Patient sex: M
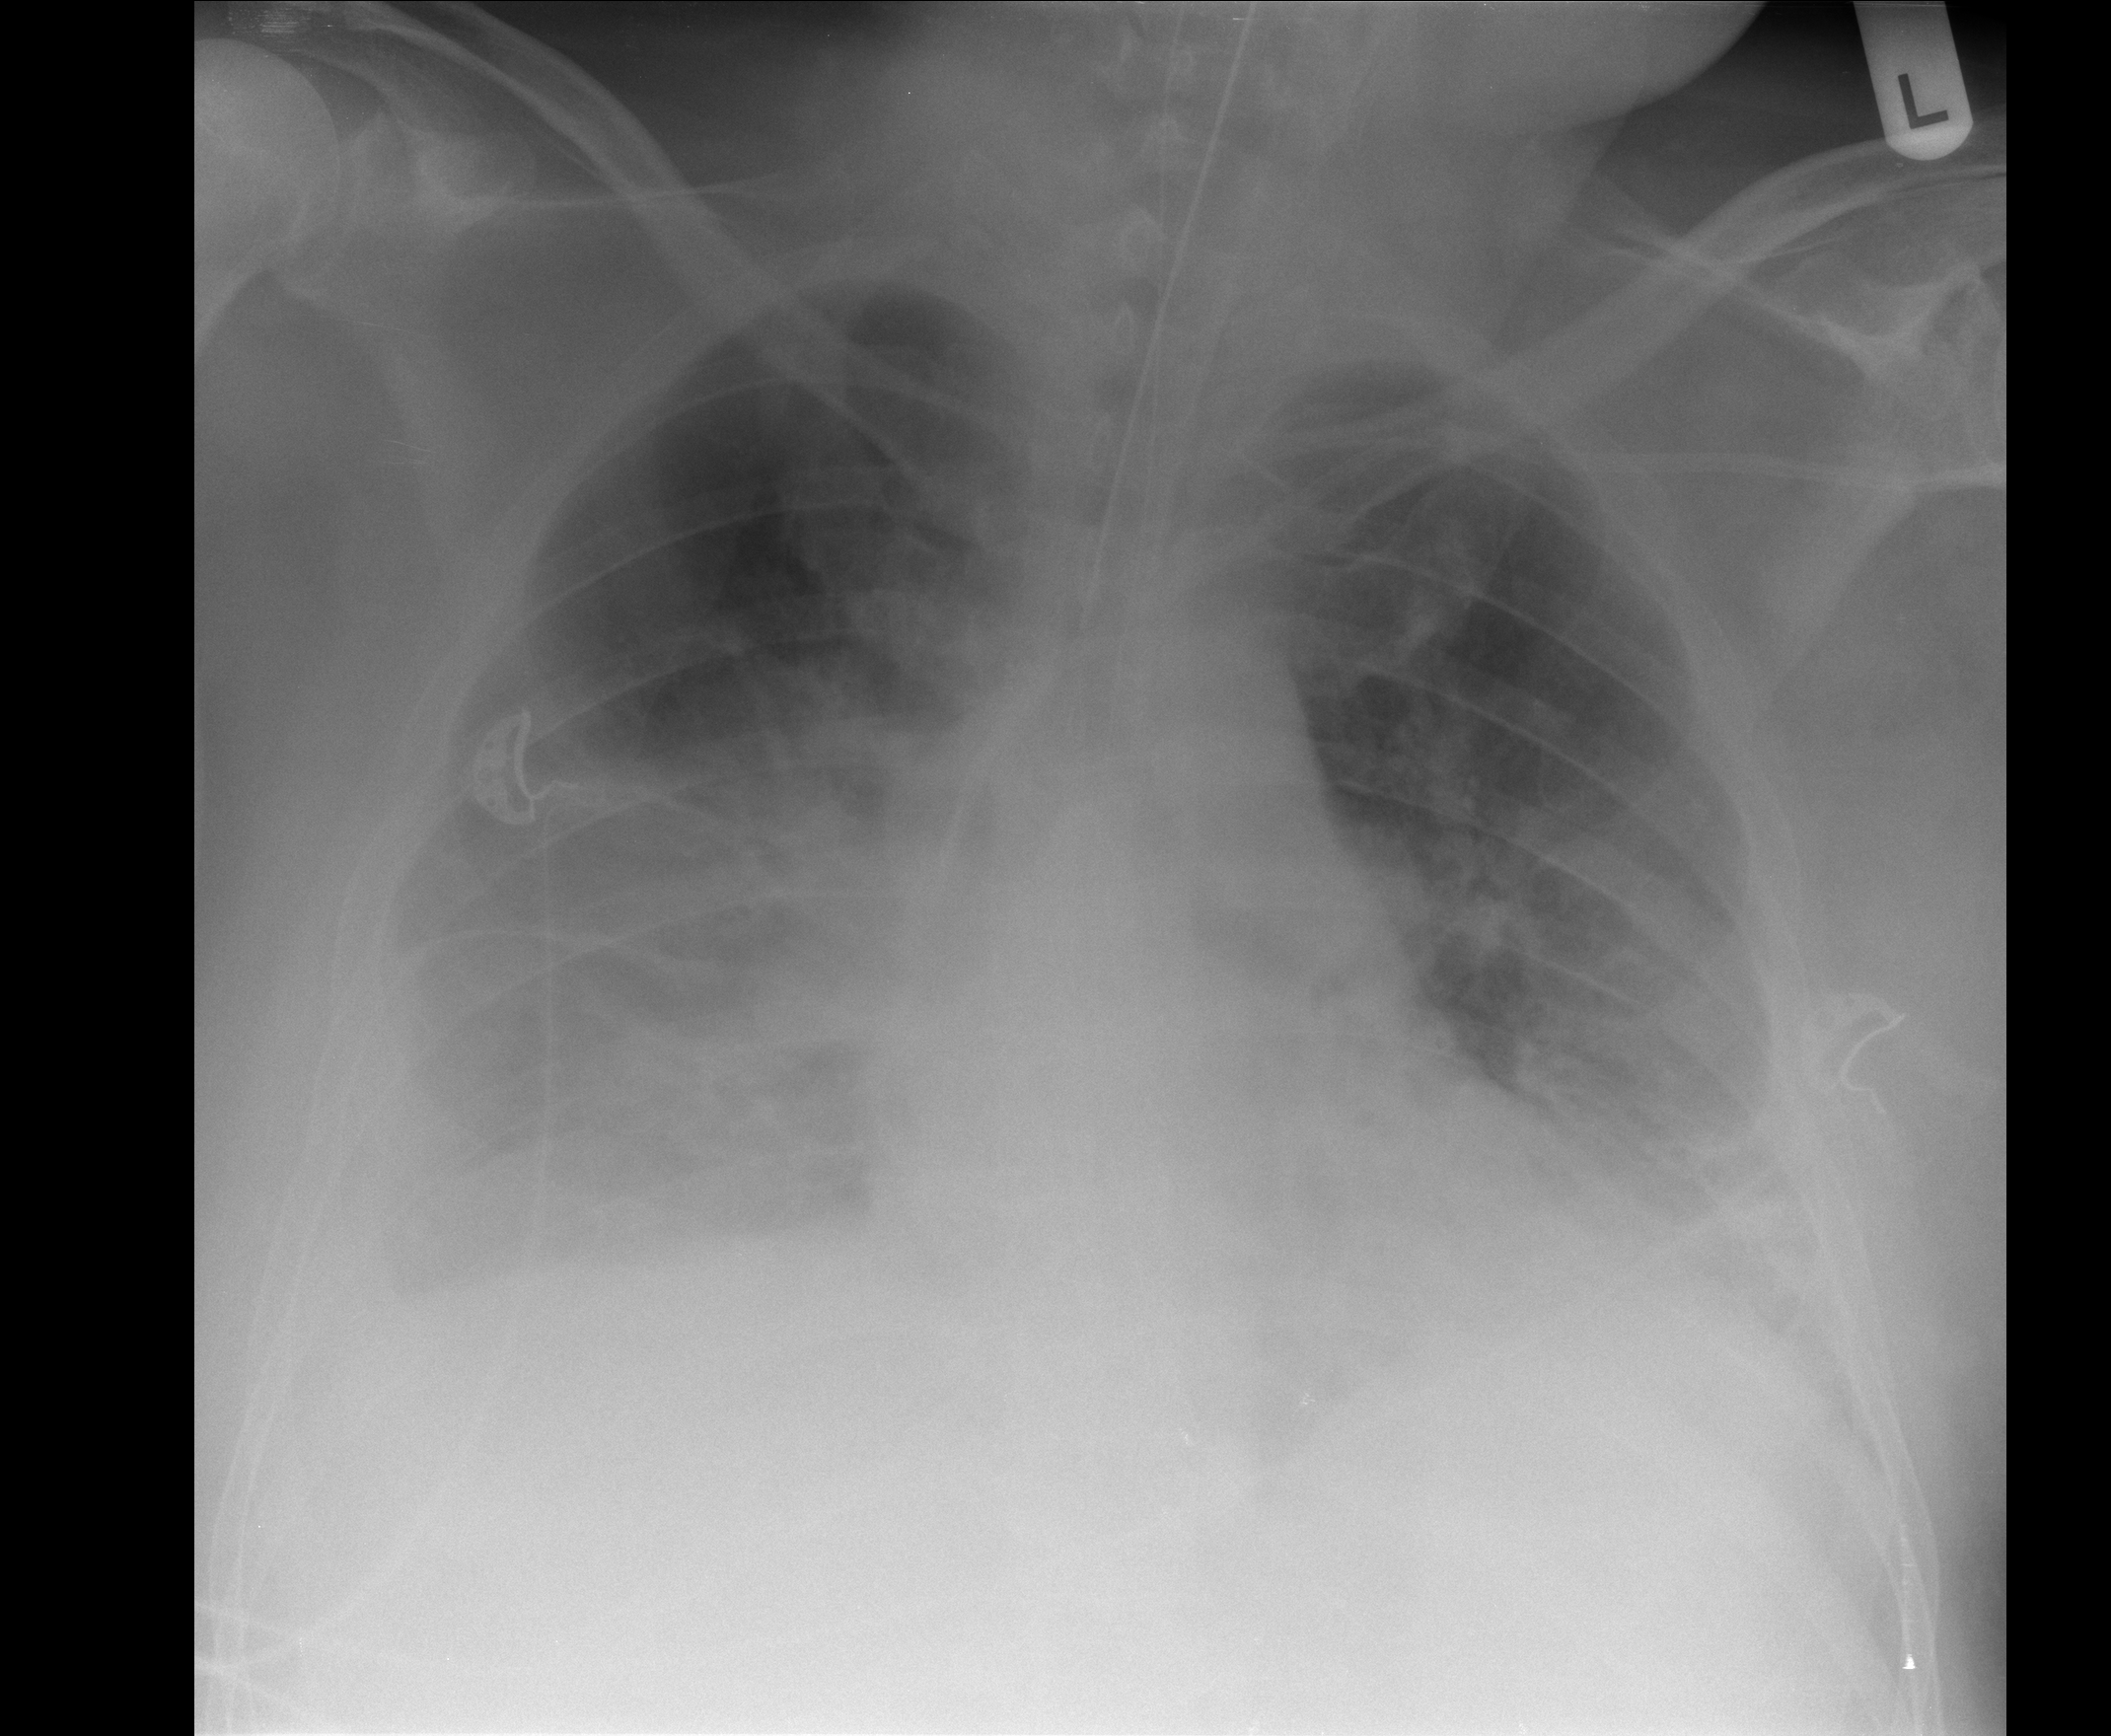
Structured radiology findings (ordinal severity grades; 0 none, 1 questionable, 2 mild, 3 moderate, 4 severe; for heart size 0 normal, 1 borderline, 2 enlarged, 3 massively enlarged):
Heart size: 0
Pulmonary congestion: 2
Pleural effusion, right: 3
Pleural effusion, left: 2
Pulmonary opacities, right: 3
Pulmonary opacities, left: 3
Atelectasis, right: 3
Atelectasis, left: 2